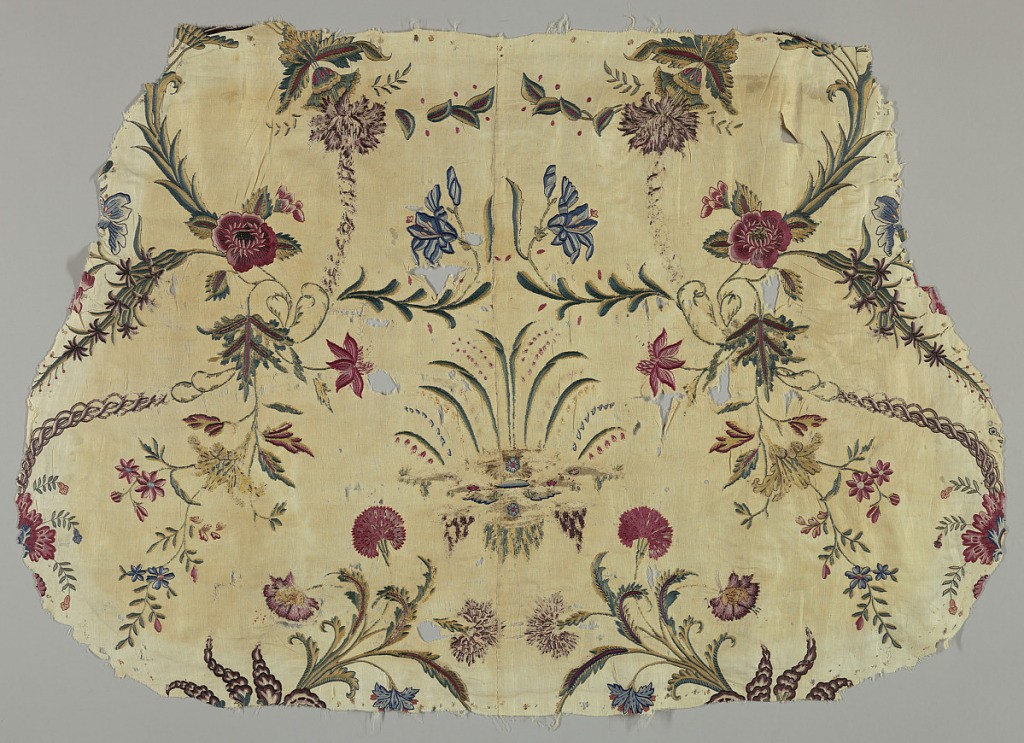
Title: Seat covers
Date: ca. 1700
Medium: cotton, silk Technique: chain stitch embroidery on compound twill weave
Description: Matching chair seat covers of fine undyed fancy cloth with tiny allover diamond diaper pattern. Hand seamed down the center and embroidered in fine multicolored silk with medium-scale varied flowering sprays that are highly detailed. Design is symmetrical around a central conventionalized pool with blade-like leaves and rows of drooping buds rising behind it and foliage extending down from it. Export style embroidery.